【题型】填空题　【知识点】平面几何　【难度】hard
四边形 $ABCD$ 中，$AD \parallel BC, \angle ABC = 90^\circ, AB = 5, BC = 12, AD = 8$，将 $AB$ 沿过点 $A$ 的一条直线折叠，点 $B$ 的对称点落在四边形 $ABCD$ 的对角线上，折痕交边 $BC$ 于点 $P$（点 $P$ 不与点 $B$ 重合），那么 $PC$ 长为\underline{\qquad\qquad}.

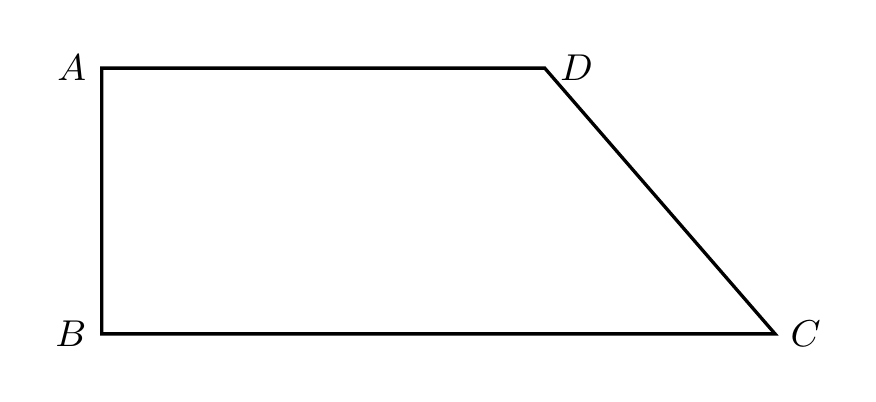
【解答】
【答案】 $\frac{26}{3}$ 或 $\frac{71}{8}$

【知识点】 用勾股定理理解三角形、折叠问题、相似三角形的判定与性质综合

【分析】 本题考查了折叠的性质，勾股定理，相似三角形的判定和性质，分点 $B$ 的对称点 $B'$ 落在对角线 $AC$ 上和落在对角线 $BD$ 上两种情况，分别画出图形解答即可求解，运用分类讨论思想解答是解题的关键.

【详解】 解：如图，当点 $B$ 的对称点 $B'$ 落在对角线 $AC$ 上时,

由折叠可得，$AB' = AB = 5, PB' = PB, \angle AB'P = \angle ABP = 90^\circ$,

$\therefore \angle CB'P = 90^\circ$,

$\because \angle ABC = 90^\circ, AB = 5, BC = 12$,

$\therefore AC = \sqrt{AB^2 + BC^2} = \sqrt{5^2 + 12^2} = 13$,

$\therefore B'C = AC - AB' = 13 - 5 = 8$,

设 $PB' = PB = x$，则 $PC = 12 - x$,

$\because PB'^2 + B'C^2 = PC^2$,

$\therefore x^2 + 8^2 = (12 - x)^2$,

解得 $x = \frac{10}{3}$,

$\therefore BP = \frac{10}{3}$,

$\therefore PC = 12 - \frac{10}{3} = \frac{26}{3}$；

如图，当点 $B$ 的对称点 $B'$ 落在对角线 $BD$ 上时，设 $AP$ 与 $BD$ 相交于点 $G$,

由折叠可得，$AP \perp BD$,

$\therefore \angle AGB = \angle BGP = 90^\circ$,

$\because AD \parallel BC, \angle ABC = 90^\circ$,

$\therefore \angle BAD = 180^\circ - \angle ABC = 180^\circ - 90^\circ = 90^\circ$,

$\therefore BD = \sqrt{AB^2 + AD^2} = \sqrt{5^2 + 8^2} = \sqrt{89}$,

$\because S_{\triangle ABD} = \frac{1}{2}BD \cdot AG = \frac{1}{2}AB \cdot AD$,

$\therefore \frac{1}{2} \times \sqrt{89} \times AG = \frac{1}{2} \times 5 \times 8$,

$\therefore AG = \frac{40\sqrt{89}}{89}$,

$\therefore BG = \sqrt{AB^2 - AG^2} = \sqrt{5^2 - \left( \frac{40\sqrt{89}}{89} \right)^2} = \frac{25\sqrt{89}}{89}$,

$\because \angle BAG + \angle ABG = 90^\circ, \angle PBG + \angle ABG = 90^\circ$,

$\therefore \angle PBG = \angle BAG$,

又 $\because \angle BGP = \angle AGB = 90^\circ$,

$\therefore \triangle BGP \sim \triangle AGB$,

$\therefore \frac{BP}{AB} = \frac{BG}{AG}$,

即 $\frac{BP}{5} = \frac{\frac{25\sqrt{89}}{89}}{\frac{40\sqrt{89}}{89}}$,

$\therefore BP = \frac{25}{8}$,

$\therefore CP = BC - BP = 12 - \frac{25}{8} = \frac{71}{8}$;

综上， $PC$ 长为 $\frac{26}{3}$ 或 $\frac{71}{8}$,

故答案为: $\frac{26}{3}$ 或 $\frac{71}{8}$.
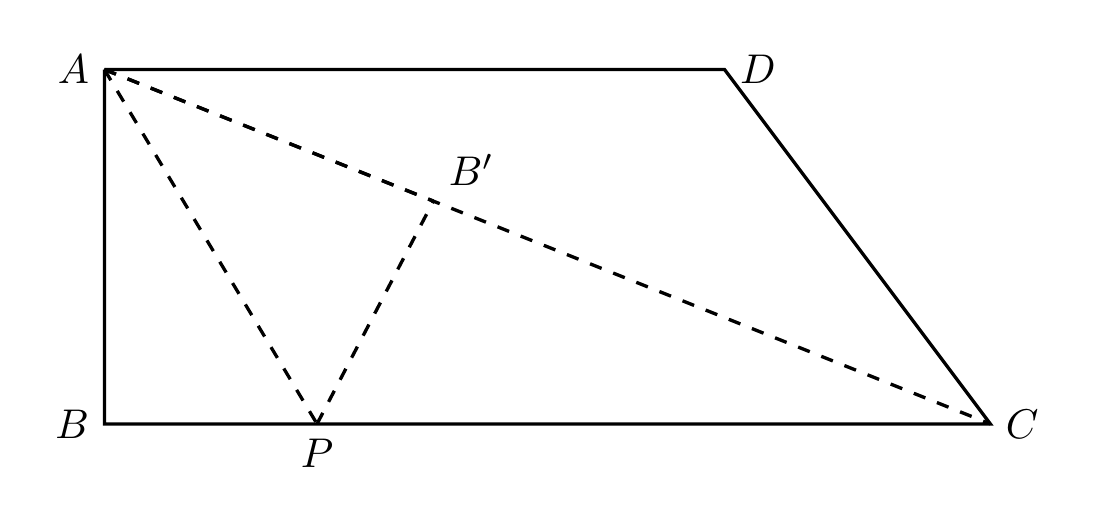
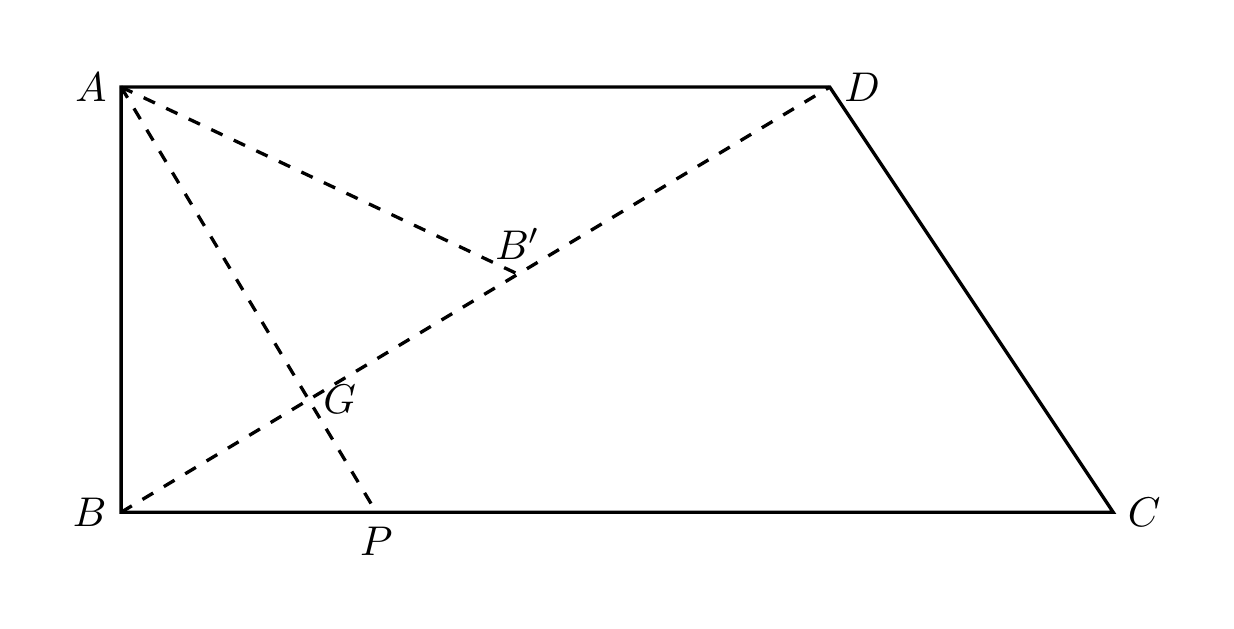